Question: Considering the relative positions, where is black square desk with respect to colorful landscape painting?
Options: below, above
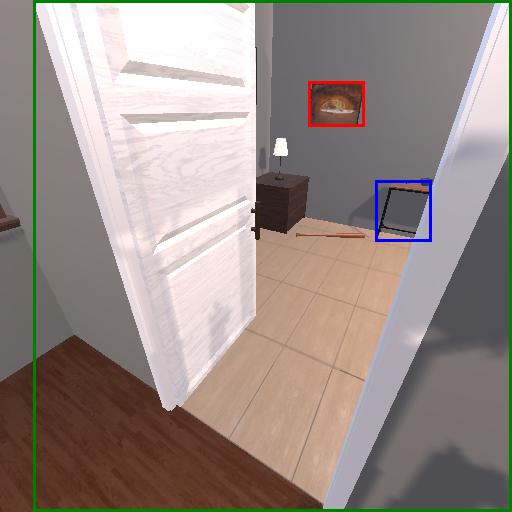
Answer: below